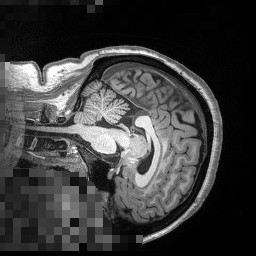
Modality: T1w
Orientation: sagittal
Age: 26
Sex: female
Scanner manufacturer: siemens
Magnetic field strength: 3 T
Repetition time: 2.53 s